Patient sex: F
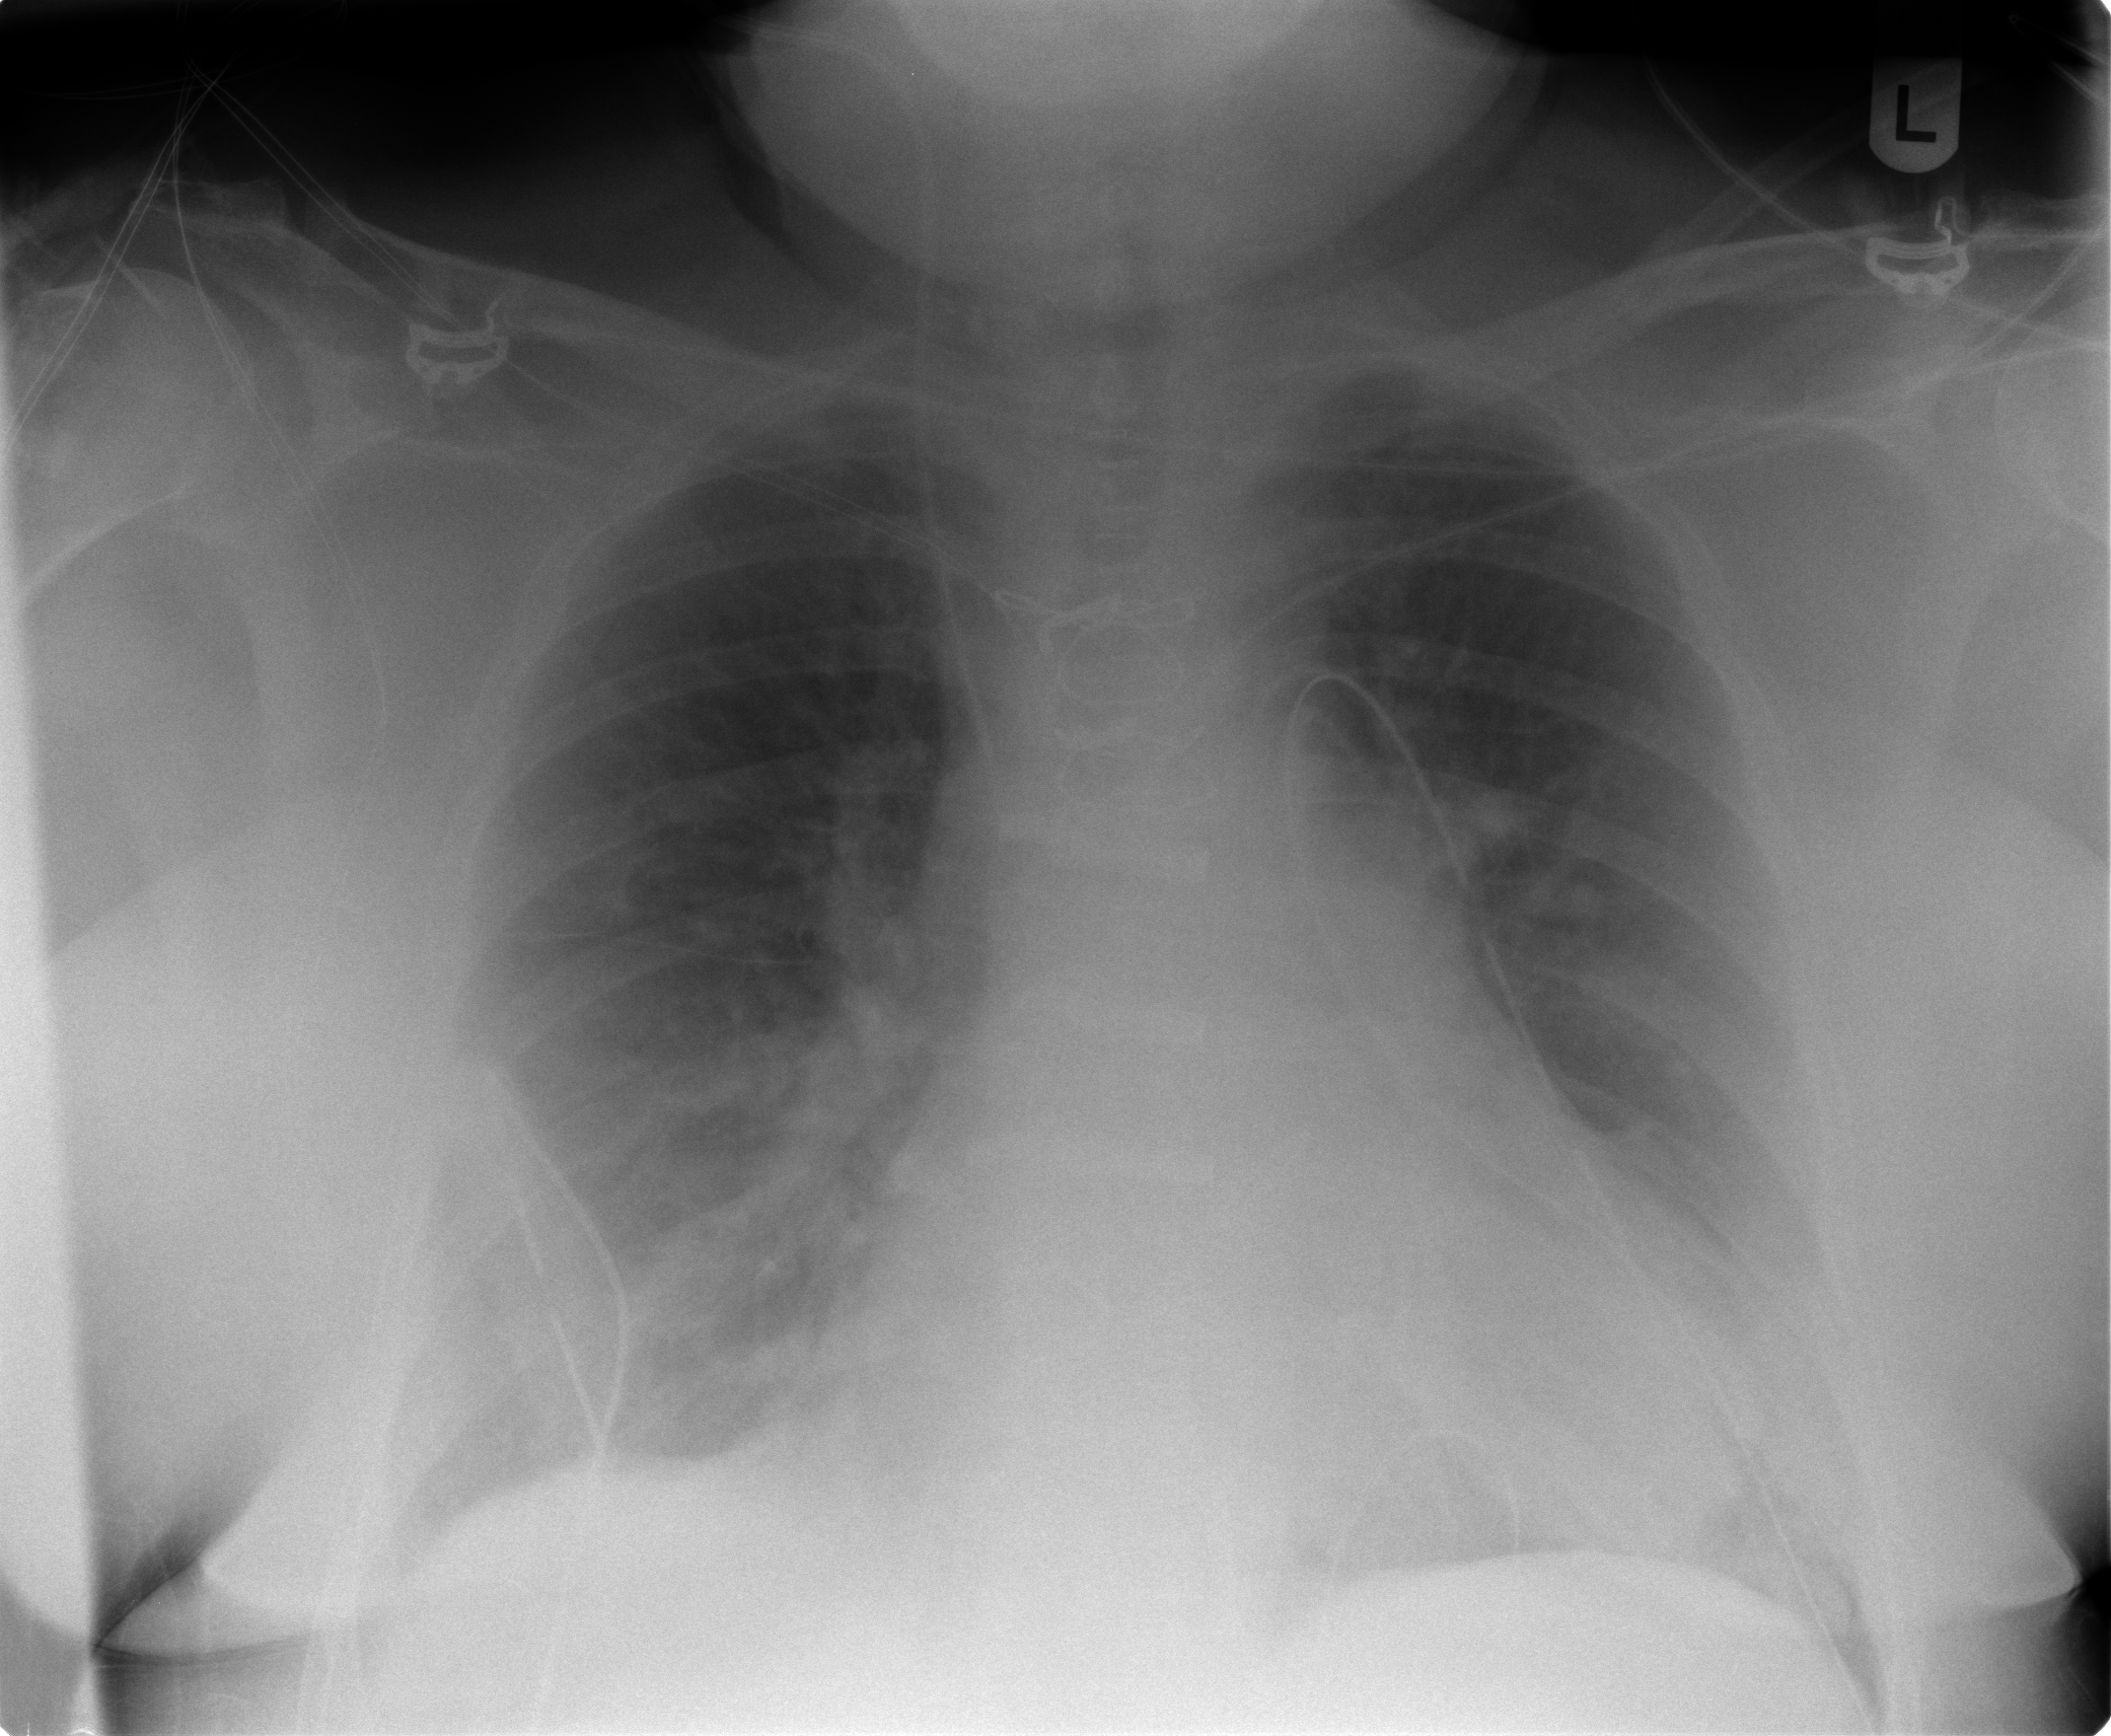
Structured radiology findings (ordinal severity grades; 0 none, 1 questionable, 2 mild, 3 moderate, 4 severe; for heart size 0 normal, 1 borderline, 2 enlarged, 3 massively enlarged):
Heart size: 2
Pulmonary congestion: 2
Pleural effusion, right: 0
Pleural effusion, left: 2
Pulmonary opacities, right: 0
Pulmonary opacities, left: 0
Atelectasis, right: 2
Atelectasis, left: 2